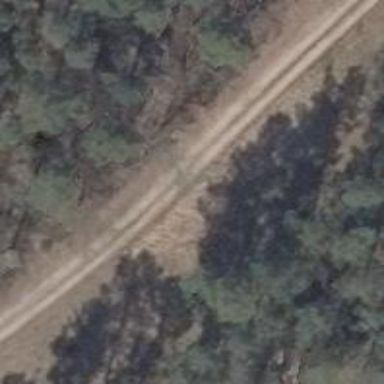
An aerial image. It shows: Sandy track road with grade5 tracktype.